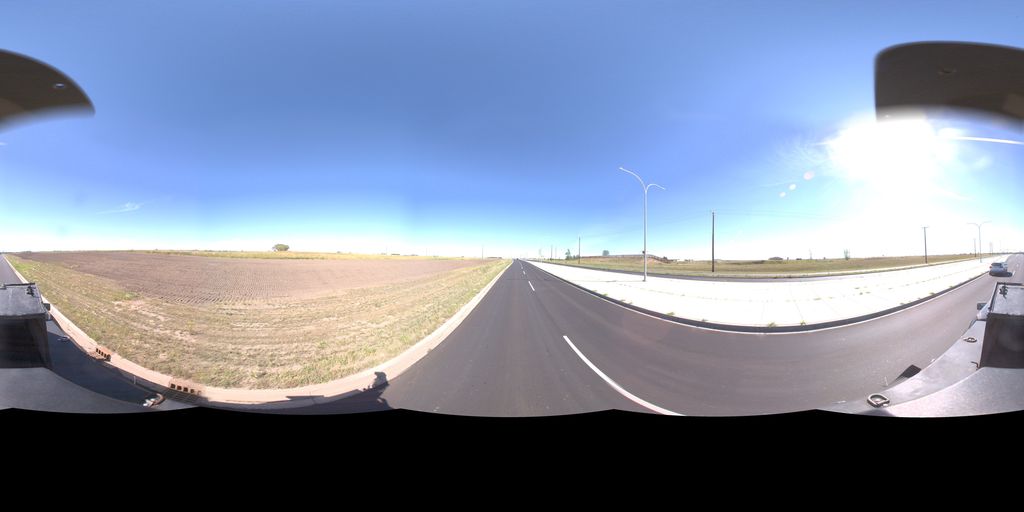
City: saskatoon